Question: I want to put tables produced from a 'for()' loop in different tabs automatically. I used the code below from <URL>
but it doesn't work properly for tables. It creates the tabs but doesn't show the tables in them. Could anyone please correct my code?
'''
---
output: html_document
---
# title 1 {.tabset}
There should be one table in each tab.
'''{r echo=FALSE, warning=FALSE, results='asis'}
for(Species in levels(iris$Species)){
cat('
##', Species, '
')
p <- iris[iris$Species == Species,]
knitr::kable(p)
cat('
')
}
'''
'''

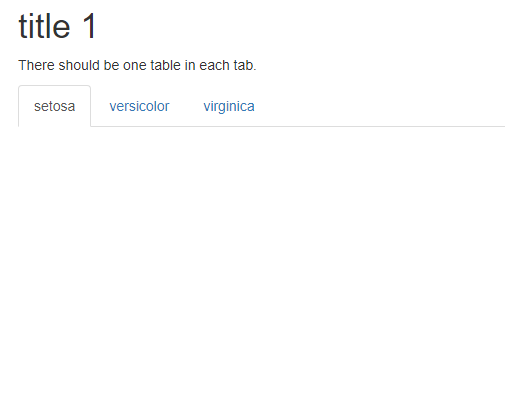
Answer: You have to 'print' your tables within the 'for' loop:
'''
---
output: html_document
---
# title 1 {.tabset}
There should be one table in each tab.
'''{r echo=FALSE, warning=FALSE, results='asis'}
for(Species in levels(iris$Species)){
cat('
##', Species, '
')
p <- iris[iris$Species == Species,]
print(knitr::kable(p))
cat('
')
}
'''
'''
<URL>